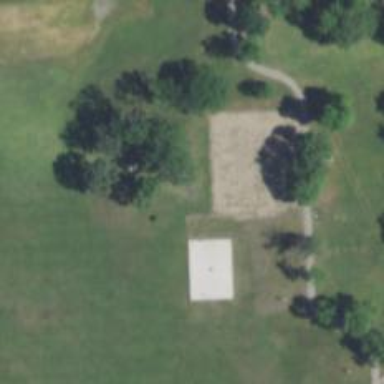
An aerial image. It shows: Disc golf hole.